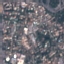
Land use / land cover class: Residential